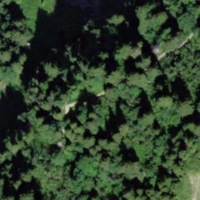
EUNIS habitat code: 32
Species observed at this site:
Asplenium viride